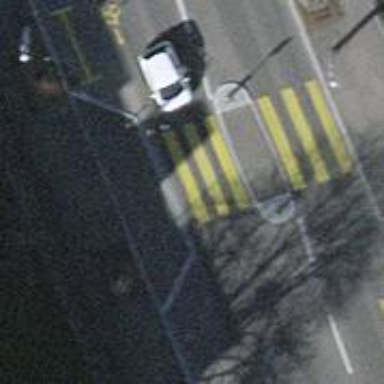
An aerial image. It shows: Secondary road with asphalt surface. The road has trolley wires installed. There are separate sidewalks on both sides of the road and exclusive cycle lanes on both sides as well.